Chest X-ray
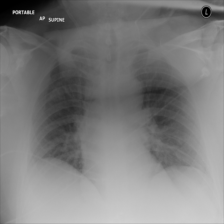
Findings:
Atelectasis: negative
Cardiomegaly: negative
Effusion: negative
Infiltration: negative
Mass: negative
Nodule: negative
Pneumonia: negative
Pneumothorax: negative
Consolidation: negative
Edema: positive
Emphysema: negative
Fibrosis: negative
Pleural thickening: negative
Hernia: negative